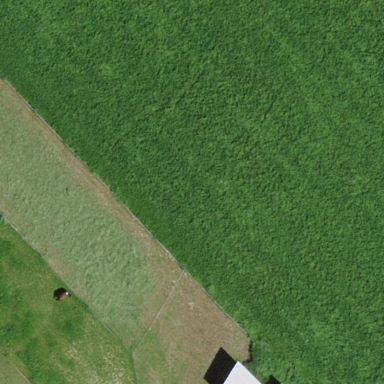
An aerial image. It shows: Fence surrounding equestrian pitch for leisure land activities.